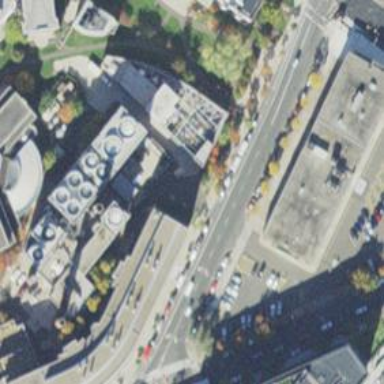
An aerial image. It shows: View of university building.